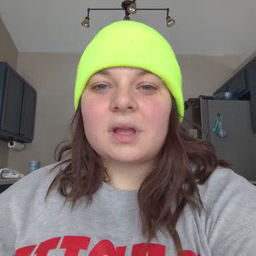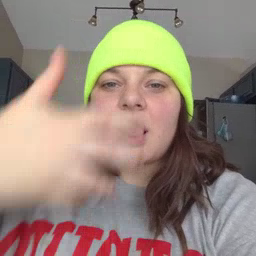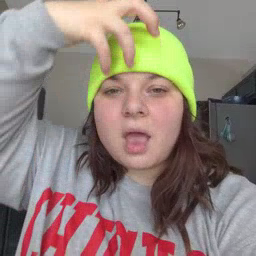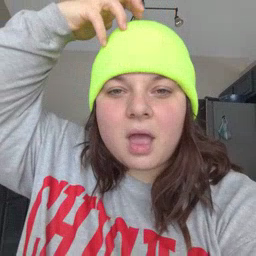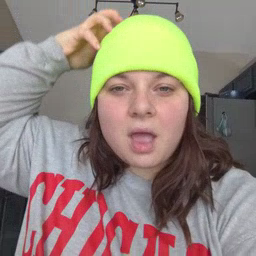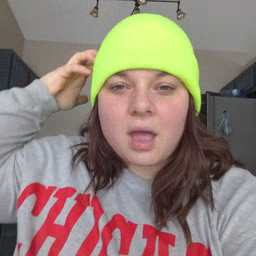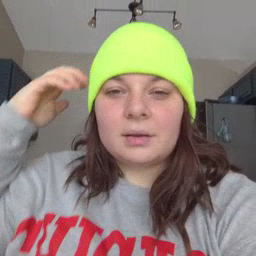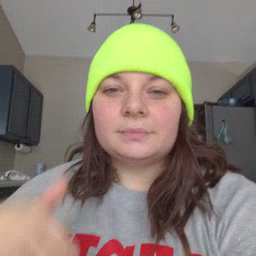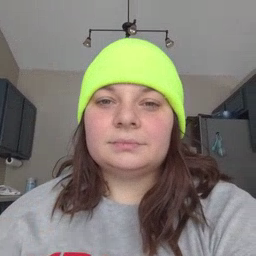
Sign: lion